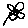
Label: flower